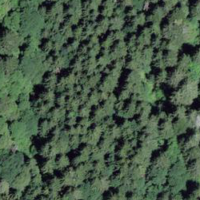
EUNIS habitat code: 43
Species observed at this site:
Adenostyles alliariae